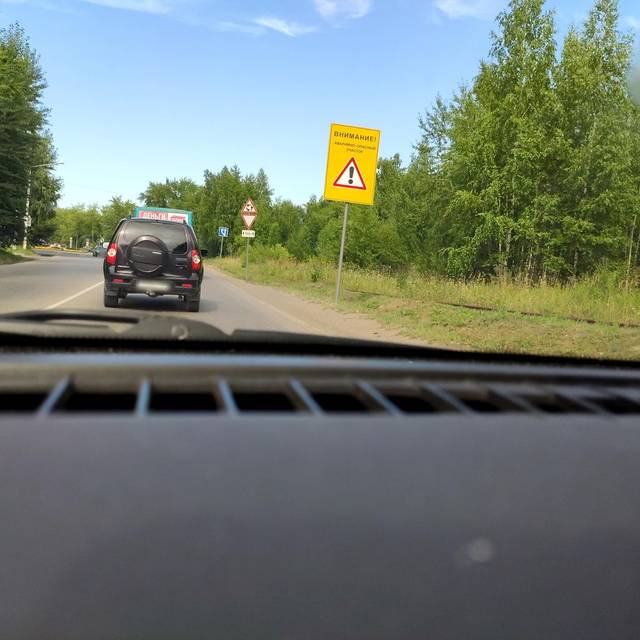
Region: Russia
Coordinates: 58.11, 56.322